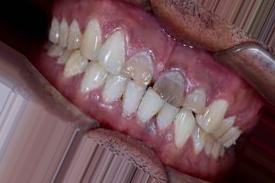
Condition: Tooth Discoloration